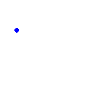
Particle: pion